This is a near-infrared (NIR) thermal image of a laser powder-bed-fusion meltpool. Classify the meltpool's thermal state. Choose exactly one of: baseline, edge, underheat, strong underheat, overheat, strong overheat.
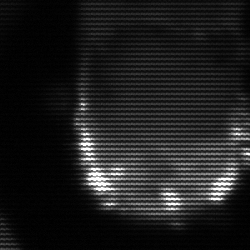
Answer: baseline